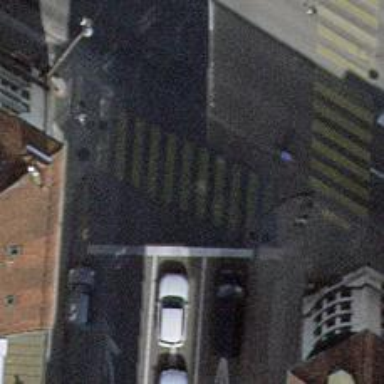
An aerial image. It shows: Road crossing with traffic signals.